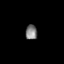
Tissue: skin
Cell type: Epithelial cells
Senescence score: 0.2509
Nuclear area (px): 174
Mean DAPI intensity: 123.557